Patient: sex M, age 65
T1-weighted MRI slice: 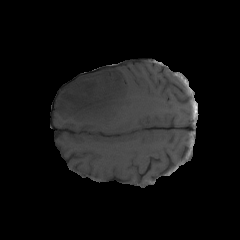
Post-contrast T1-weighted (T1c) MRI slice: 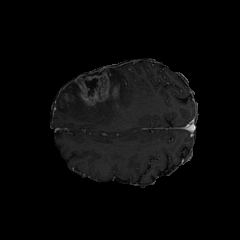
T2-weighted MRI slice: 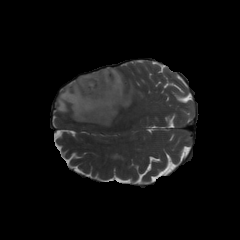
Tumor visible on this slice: yes
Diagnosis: Glioblastoma, IDH-wildtype
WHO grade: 4